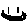
Label: smiley face